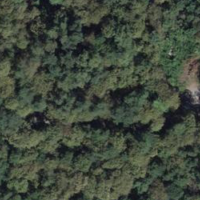
EUNIS habitat code: 41
Species observed at this site:
Phytolacca americana